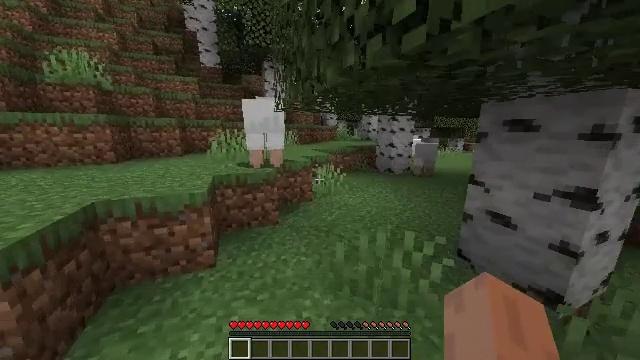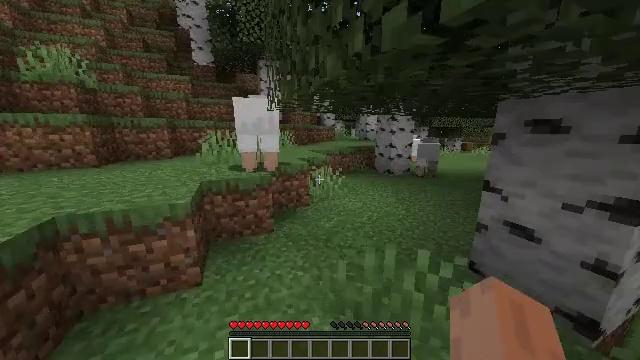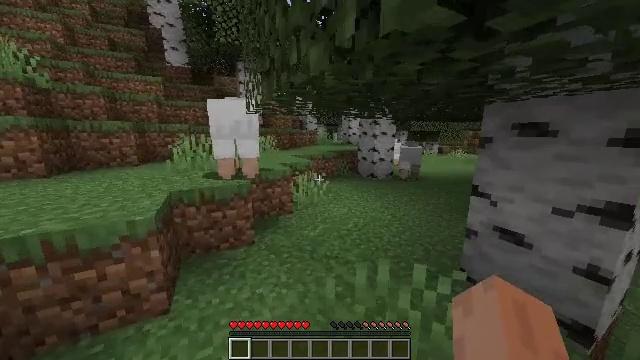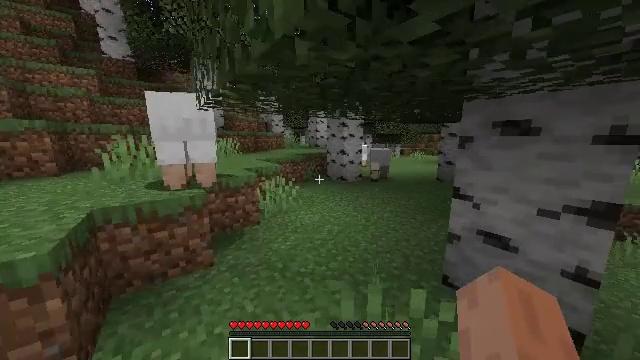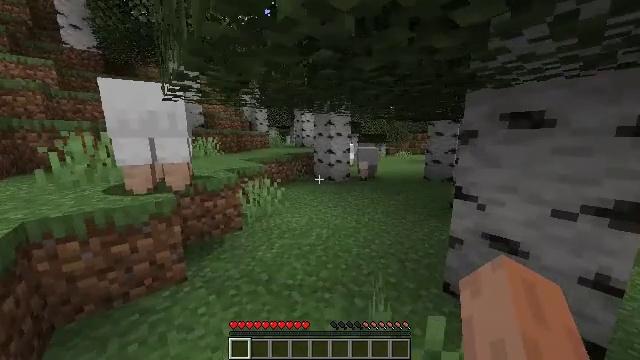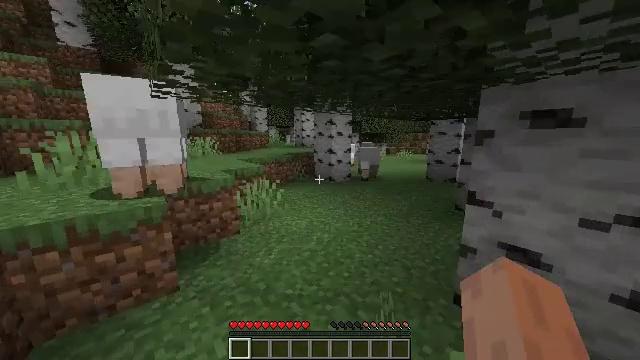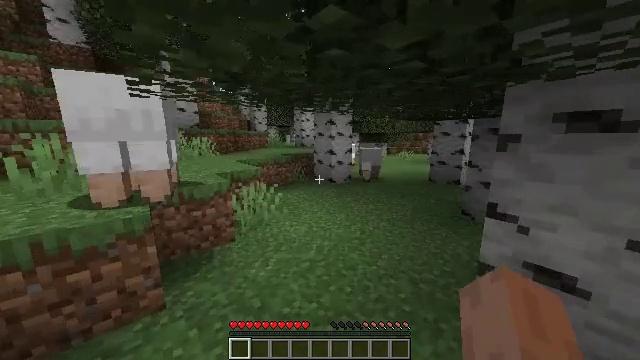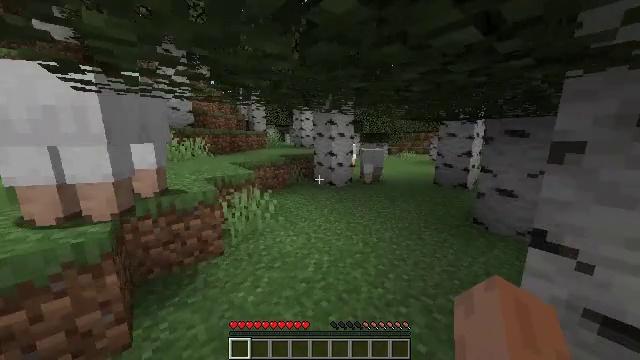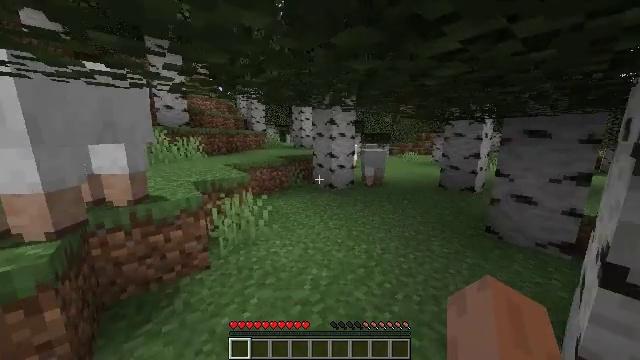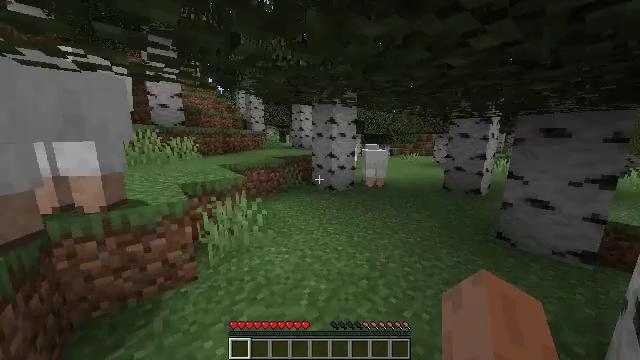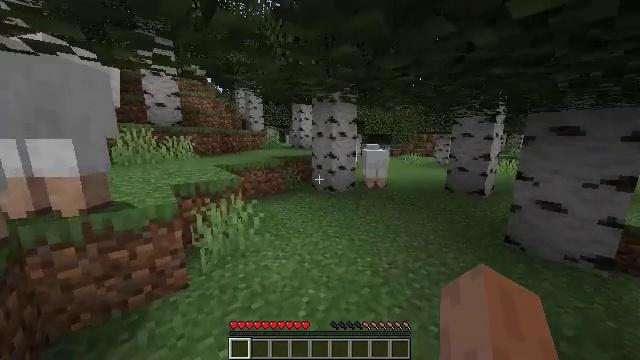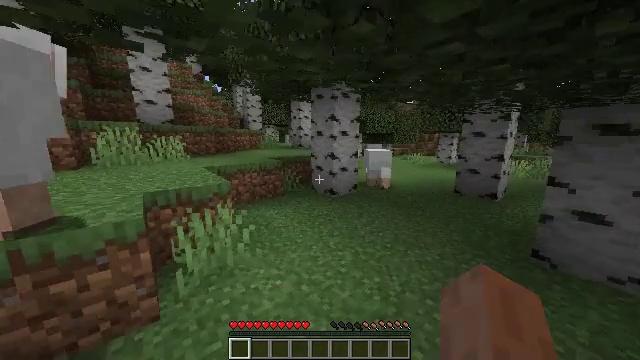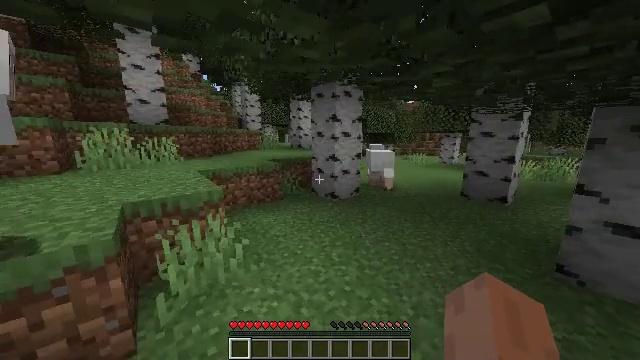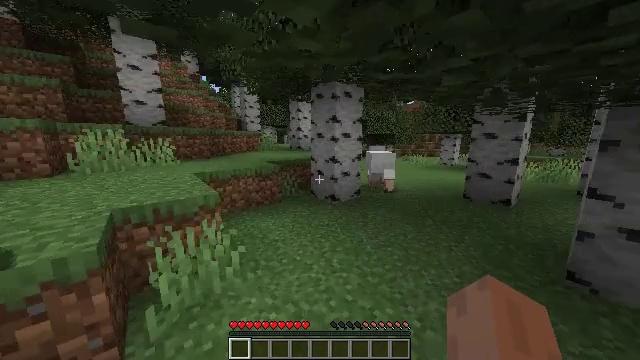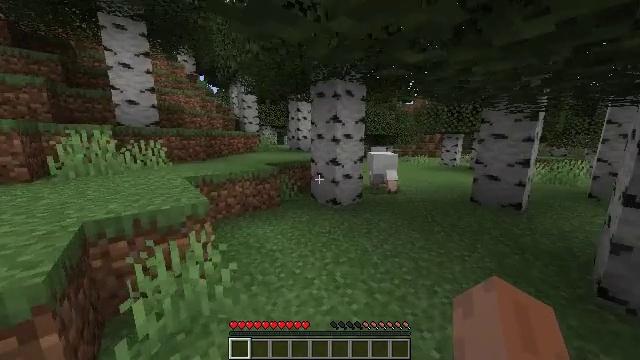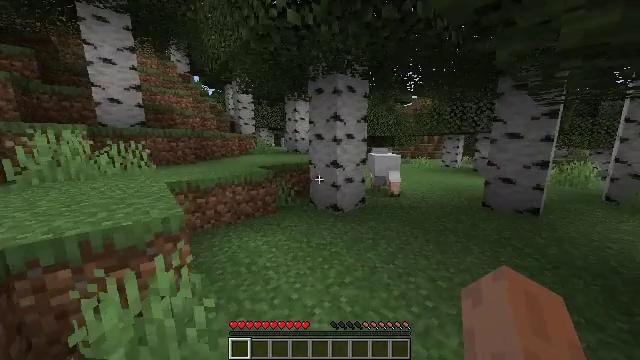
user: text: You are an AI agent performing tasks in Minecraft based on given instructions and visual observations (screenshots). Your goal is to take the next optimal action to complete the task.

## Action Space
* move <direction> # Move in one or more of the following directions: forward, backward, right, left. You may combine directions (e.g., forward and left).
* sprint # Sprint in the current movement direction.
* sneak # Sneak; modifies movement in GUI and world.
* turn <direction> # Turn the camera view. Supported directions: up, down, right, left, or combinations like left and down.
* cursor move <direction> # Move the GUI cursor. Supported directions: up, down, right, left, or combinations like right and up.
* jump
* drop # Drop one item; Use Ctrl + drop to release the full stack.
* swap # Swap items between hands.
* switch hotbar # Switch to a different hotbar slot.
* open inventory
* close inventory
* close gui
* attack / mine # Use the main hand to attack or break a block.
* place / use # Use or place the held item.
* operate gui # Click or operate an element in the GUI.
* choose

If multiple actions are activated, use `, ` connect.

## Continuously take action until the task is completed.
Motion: motion action
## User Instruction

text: Mine the peony flower from the ground.
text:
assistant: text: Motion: move forward, sprint
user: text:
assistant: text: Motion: move forward, sprint, turn right and up
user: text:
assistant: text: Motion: move forward, sprint, turn right
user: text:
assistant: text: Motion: move forward, sprint, turn right
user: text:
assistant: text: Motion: move forward, sprint
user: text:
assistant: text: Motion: move forward, sprint
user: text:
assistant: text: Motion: move forward, sprint
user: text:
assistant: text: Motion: move forward, sprint
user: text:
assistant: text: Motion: move forward, sprint
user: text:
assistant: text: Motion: move forward, sprint
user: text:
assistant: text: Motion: move forward, sprint
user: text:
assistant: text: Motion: move forward, sprint
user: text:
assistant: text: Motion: move forward, sprint
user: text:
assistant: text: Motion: move forward, sprint
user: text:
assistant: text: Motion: move forward, sprint
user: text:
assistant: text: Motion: move forward, sprint
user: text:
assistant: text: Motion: move forward, sprint, turn right
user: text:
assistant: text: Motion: move forward, sprint, turn right
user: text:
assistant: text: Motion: move forward, sprint, turn right
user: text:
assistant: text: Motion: move forward and move right, sprint, turn right
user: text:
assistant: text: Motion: move forward and move right, sprint, turn right
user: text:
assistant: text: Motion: move forward and move right, sprint, turn right
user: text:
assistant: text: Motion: move forward and move right, sprint
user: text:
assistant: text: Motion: move forward and move right, sprint
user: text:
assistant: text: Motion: move forward, sprint
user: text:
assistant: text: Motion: move forward, sprint
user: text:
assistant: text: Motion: move forward, sprint
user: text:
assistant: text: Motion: move forward, sprint
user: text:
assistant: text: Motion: move forward, sprint
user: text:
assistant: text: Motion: move forward, sprint